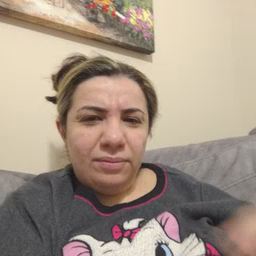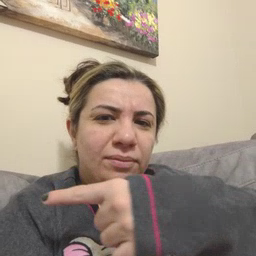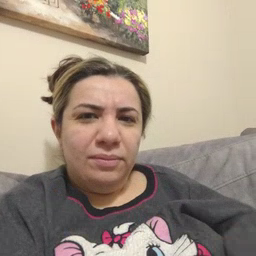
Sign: hesheit